Field crop: maize
Growth stage: 2
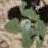
Species: chenopodium